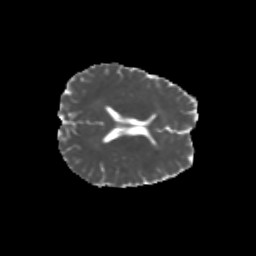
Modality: MD
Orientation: axial
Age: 29
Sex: female
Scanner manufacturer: siemens
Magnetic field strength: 3 T
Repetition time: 1.8 s
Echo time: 0.07 s